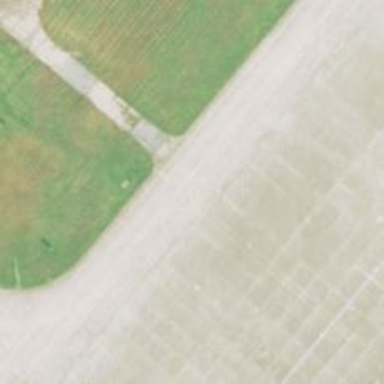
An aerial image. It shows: View of taxiway at the airport.